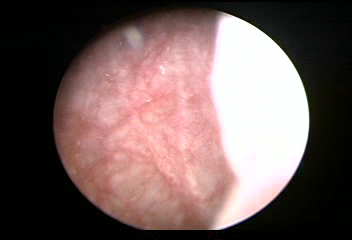
Modality: WLC
Class: Normal mucosa
Bladder cancer association: No